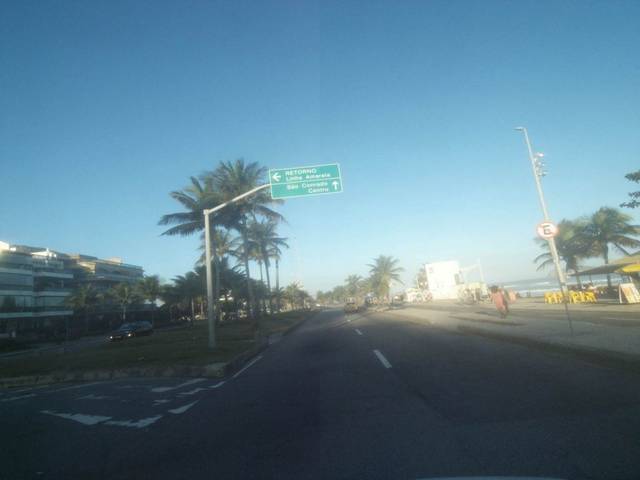
Region: Brazil
Coordinates: -23.013, -43.32